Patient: sex F, age 39
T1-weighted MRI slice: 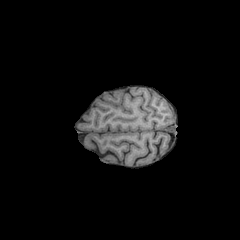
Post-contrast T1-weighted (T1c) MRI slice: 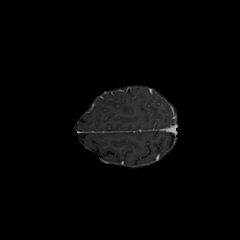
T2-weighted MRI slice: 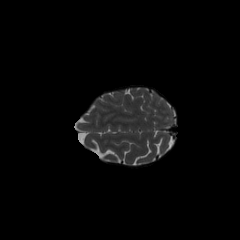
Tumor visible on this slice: no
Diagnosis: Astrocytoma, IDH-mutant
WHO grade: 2